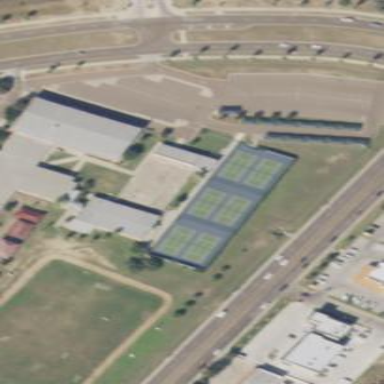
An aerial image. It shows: Tennis court on the leisure land pitch.